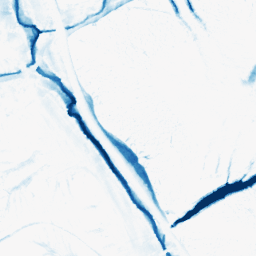
Category: morphological
Decomposition family: morphological
Decomposition parameters: operation: closing
size: 10
Upsampling method: sinc_hamming
Upsampling parameters: scale: 4
kernel_size: 8
Upsampling scale: 4